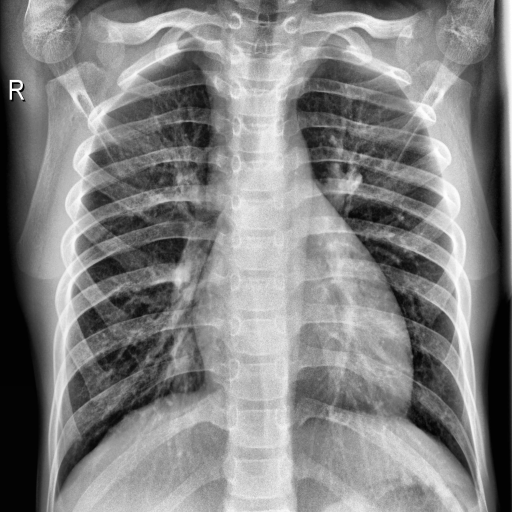
Finding: NORMAL